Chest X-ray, PA view. Patient: 70 years old, sex F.
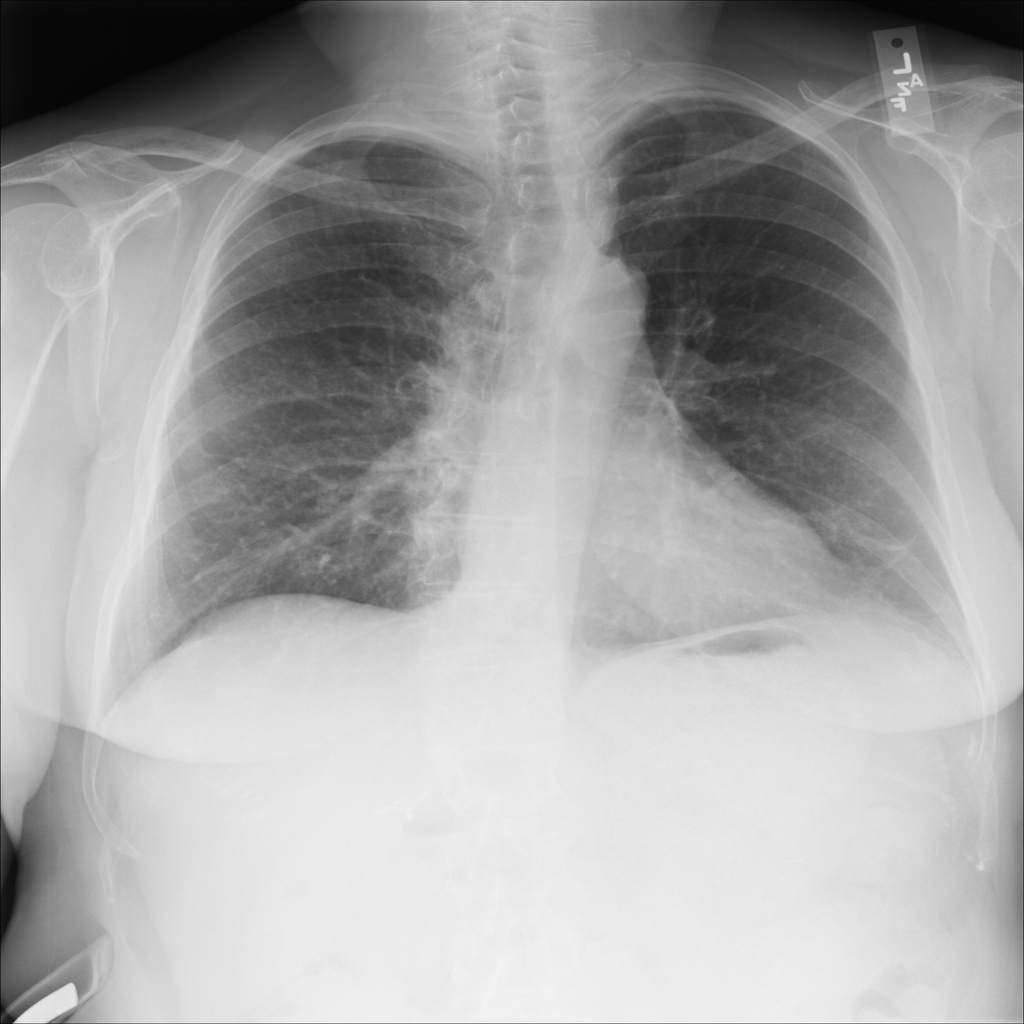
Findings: Fibrosis